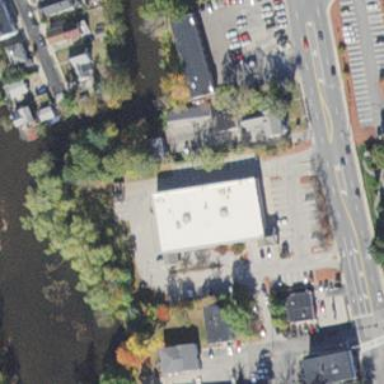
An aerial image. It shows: Pharmacy providing healthcare services.